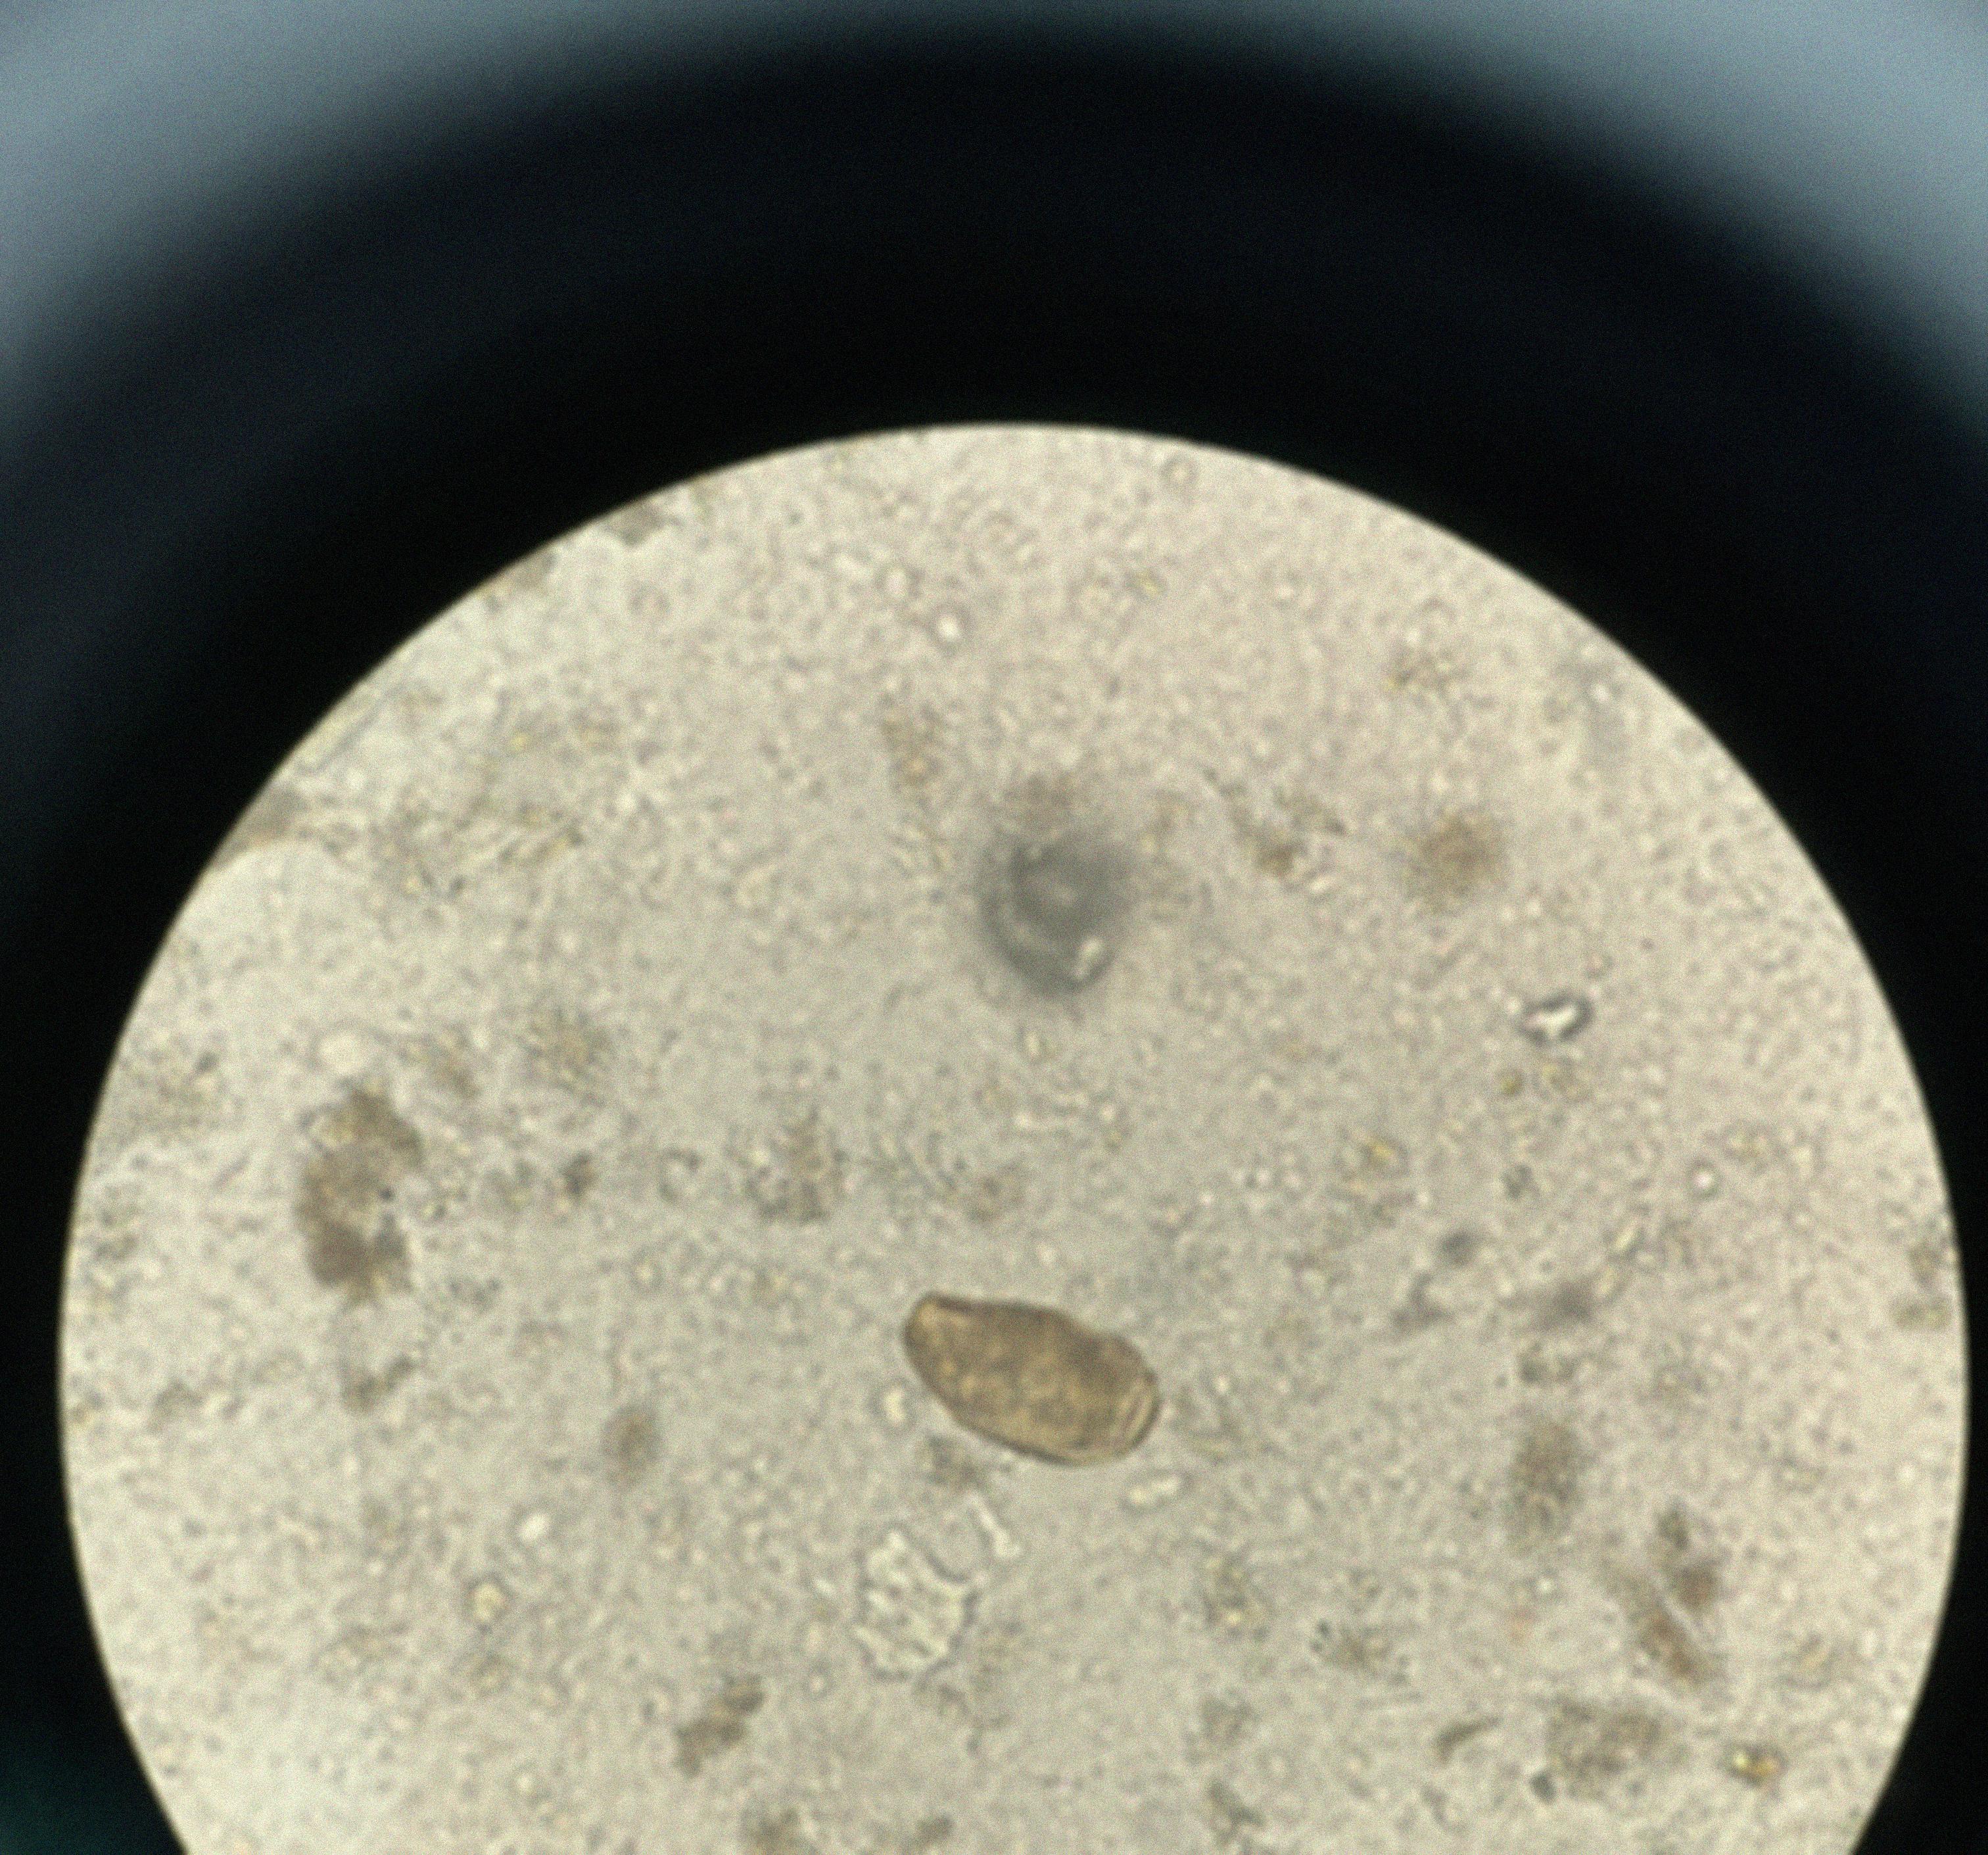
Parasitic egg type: Paragonimus spp